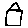
Label: house